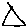
Label: triangle